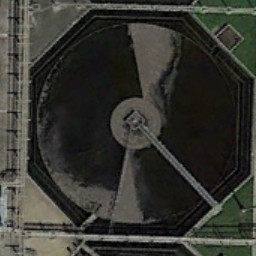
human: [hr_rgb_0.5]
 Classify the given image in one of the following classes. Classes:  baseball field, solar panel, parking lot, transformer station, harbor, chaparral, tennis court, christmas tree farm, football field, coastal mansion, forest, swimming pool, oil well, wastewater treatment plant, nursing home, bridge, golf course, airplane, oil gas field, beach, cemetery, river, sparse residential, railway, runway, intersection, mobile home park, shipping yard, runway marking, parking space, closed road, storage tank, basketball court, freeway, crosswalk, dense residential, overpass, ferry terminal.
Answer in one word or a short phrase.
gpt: wastewater treatment plant